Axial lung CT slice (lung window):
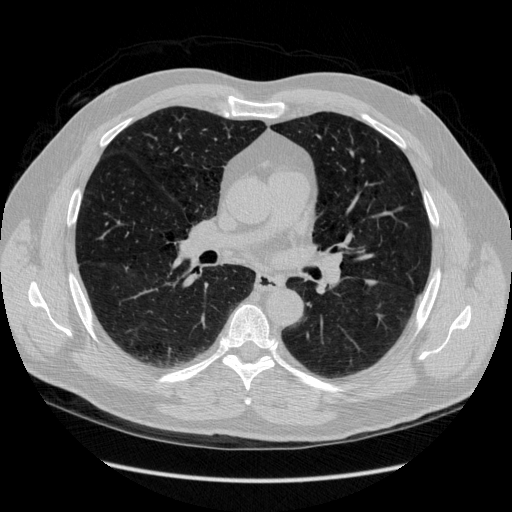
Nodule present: no